Interaction volume radius: 10 \u00c5
Interaction volume height: 10 \u00c5
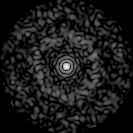
Disorder parameter: 0.8522